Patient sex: M
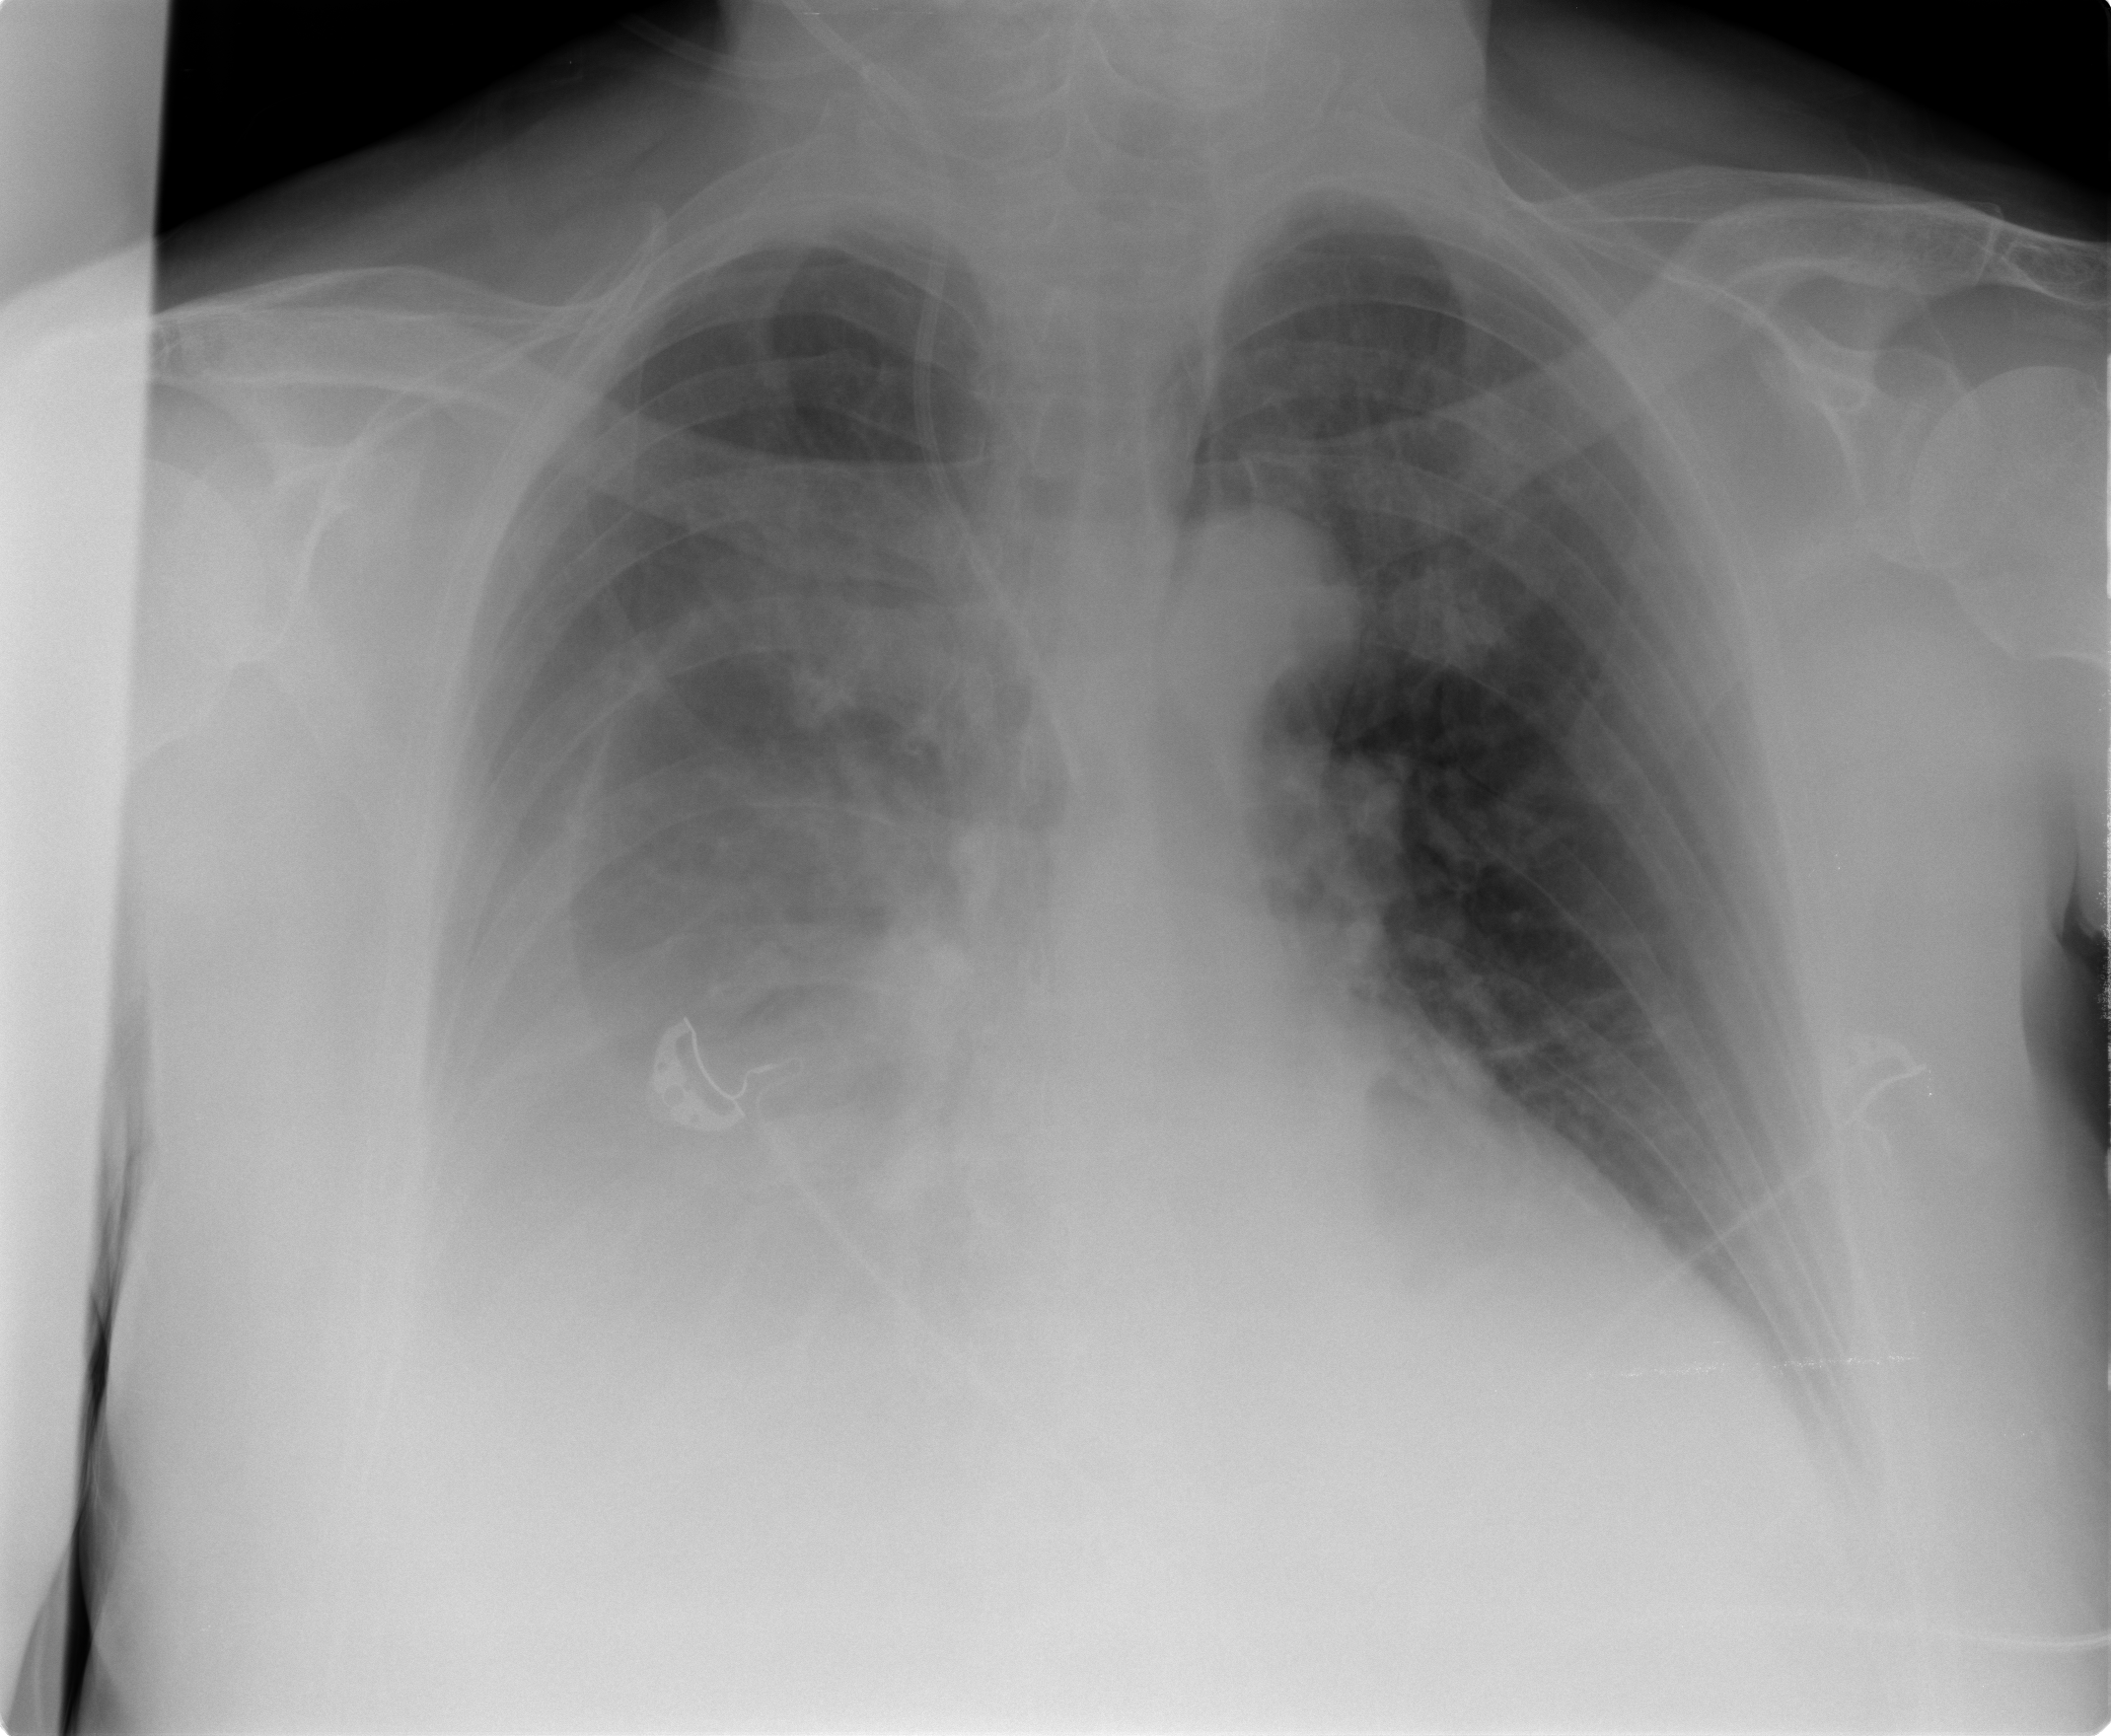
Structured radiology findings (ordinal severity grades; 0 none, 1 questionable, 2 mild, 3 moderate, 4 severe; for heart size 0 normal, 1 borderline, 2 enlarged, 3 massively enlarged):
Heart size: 0
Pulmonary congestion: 2
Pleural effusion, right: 3
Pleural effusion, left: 2
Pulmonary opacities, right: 1
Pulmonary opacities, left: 0
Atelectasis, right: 2
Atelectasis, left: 0